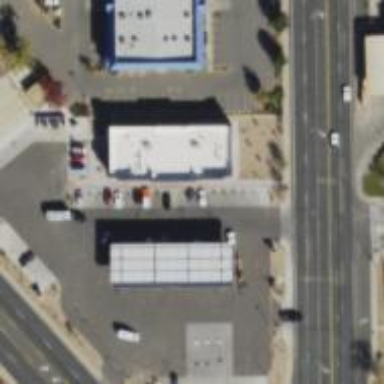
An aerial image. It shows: Convenience shop.